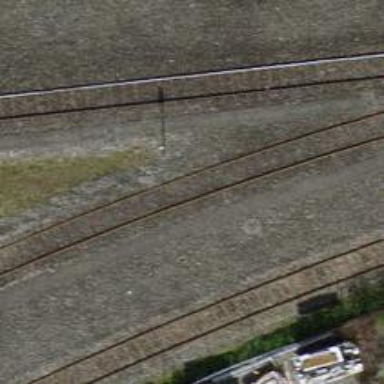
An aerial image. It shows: Single railway spur track.